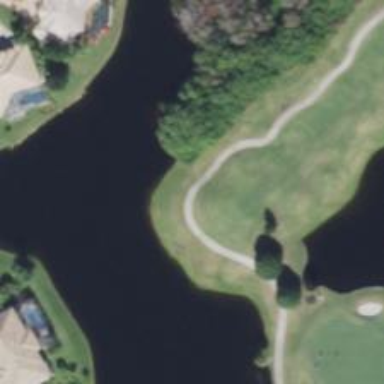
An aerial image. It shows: Path designated for golf carts.